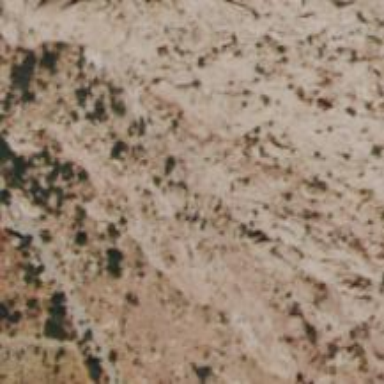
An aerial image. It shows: Brown cliff in nature.